Field crop: maize
Growth stage: 2
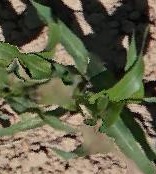
Species: maize